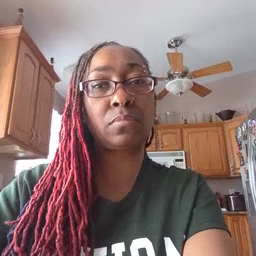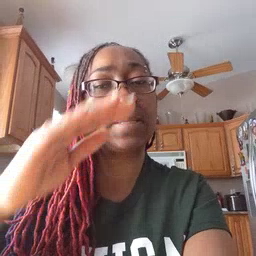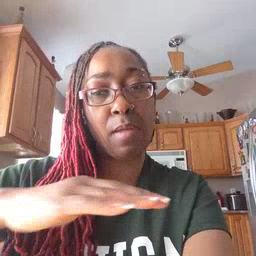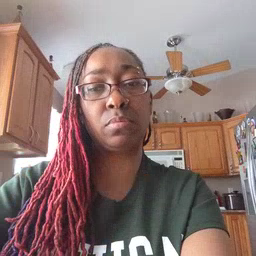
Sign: table